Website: bh-photo
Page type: address-validator
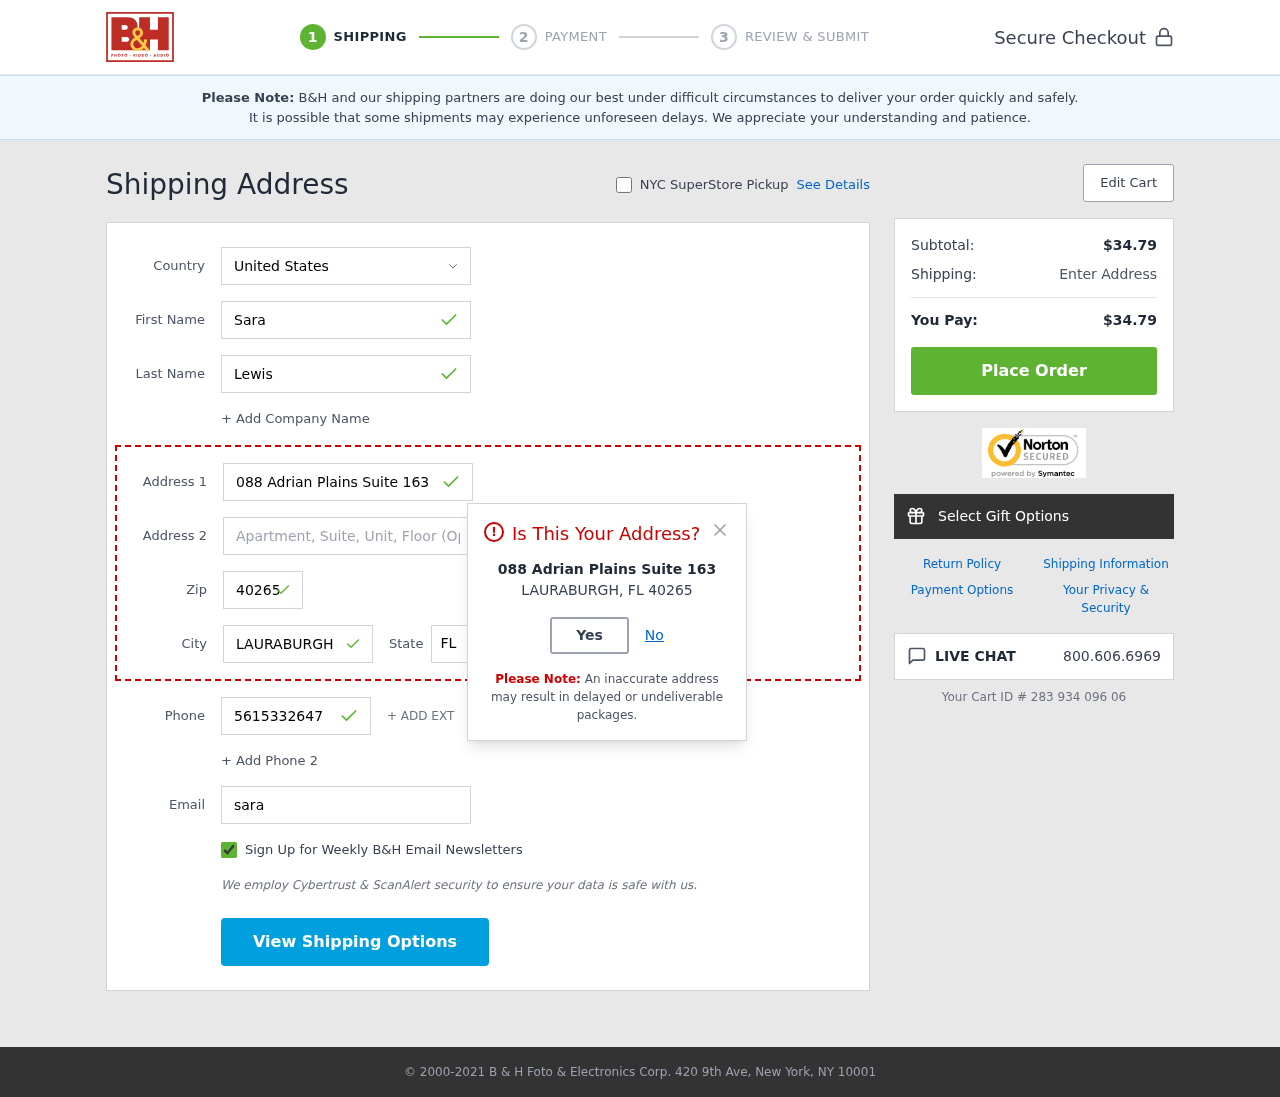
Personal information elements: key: PII_CITY
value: Lauraburgh
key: PII_COUNTRY
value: United States
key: PII_EMAIL
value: sara_lewis@hotmail.com
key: PII_FIRSTNAME
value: Sara
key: PII_LASTNAME
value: Lewis
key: PII_PHONE
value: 5615332647
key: PII_POSTCODE
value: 40265
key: PII_STATE_ABBR
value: FL
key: PII_STREET
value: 088 Adrian Plains Suite 163
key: PII_CITY_MODAL
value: LAURABURGH
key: PII_POSTCODE_FULL
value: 40265
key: PII_POSTCODE_NUMERIC
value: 40265
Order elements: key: ORDER_SUBTOTAL
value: $34.79
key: ORDER_TOTAL
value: $34.79
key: ORDER_ID
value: Your Cart ID # 283 934 096 06